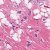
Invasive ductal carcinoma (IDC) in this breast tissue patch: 0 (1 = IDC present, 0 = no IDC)